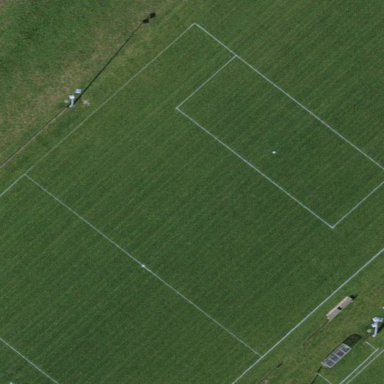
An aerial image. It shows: Soccer pitch for leisure land activities.